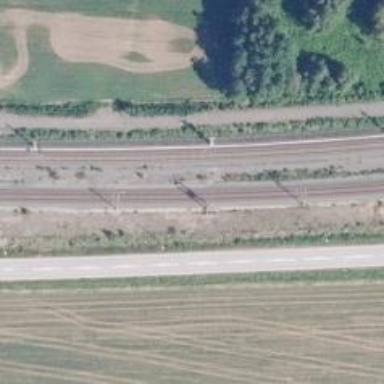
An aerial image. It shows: Railway with continuous electrified contact line.